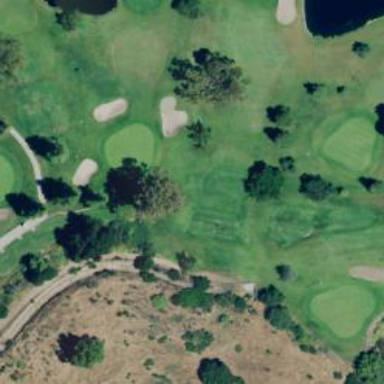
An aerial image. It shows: Golf tee.